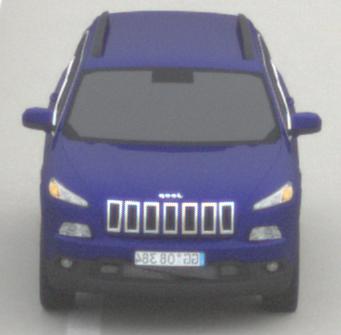
Make: Jeep
Model: Cherokee 3.2 V6 Pentastar
Detailed model: Cherokee (KL)
Model produced from: 2014/07
Model produced until: 2015/07
Doors: 5
Color: blue
Road condition: dry road
Daytime: morning or afternoon
Contrast: low contrast